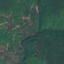
Land use / land cover class: Forest